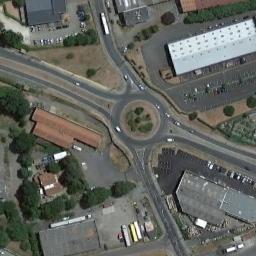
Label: roundabout